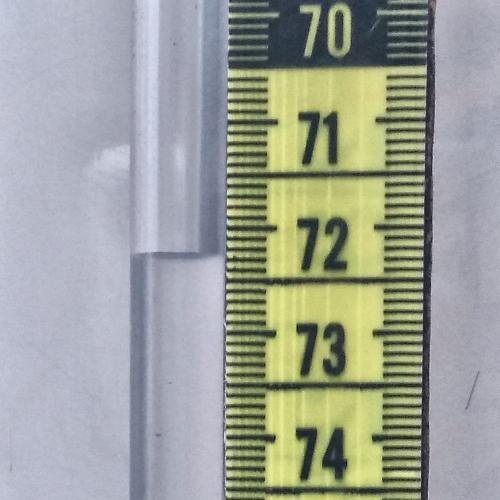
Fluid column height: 72.3 cm